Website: lowes
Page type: account-selection
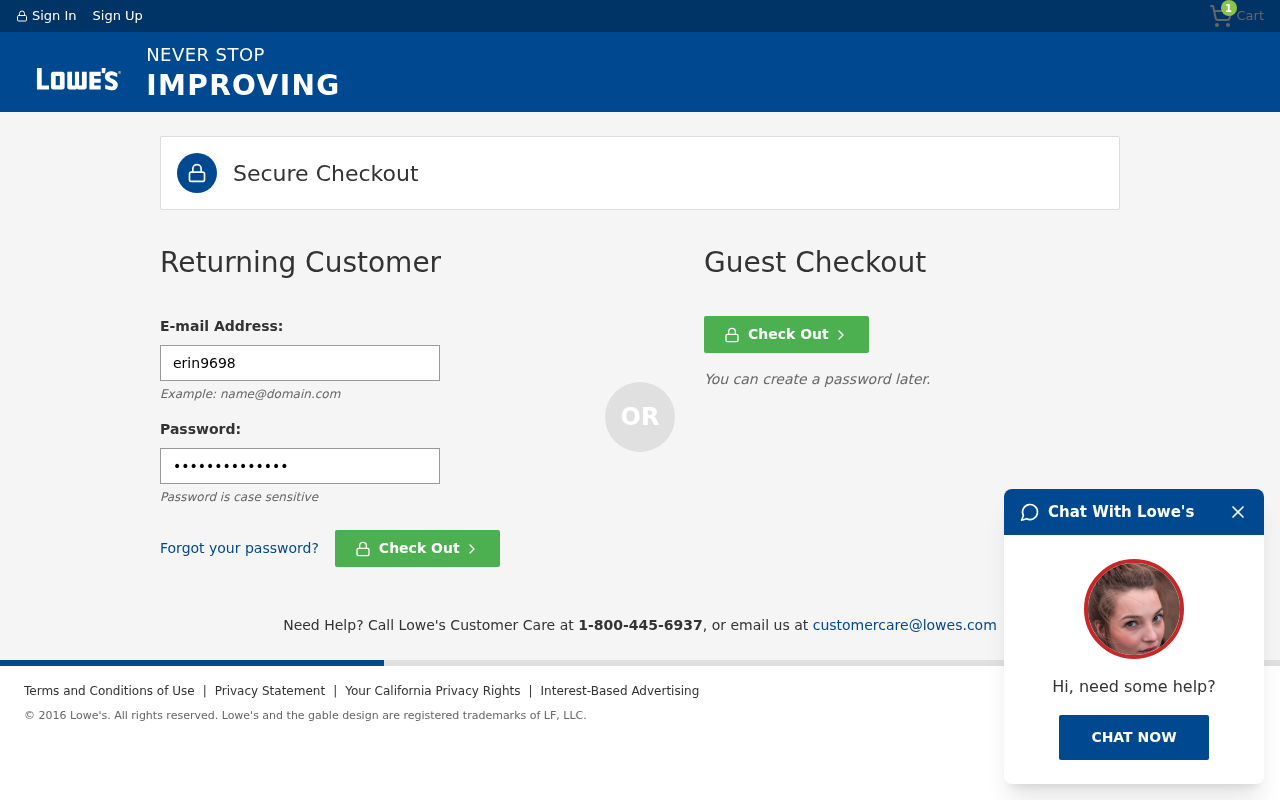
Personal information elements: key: PII_LOGIN_USERNAME
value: erin9698
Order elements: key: ORDER_NUM_ITEMS
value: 1